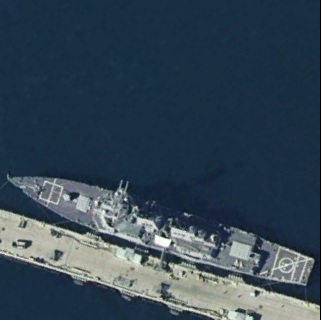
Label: destroyer